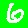
Digit: 6